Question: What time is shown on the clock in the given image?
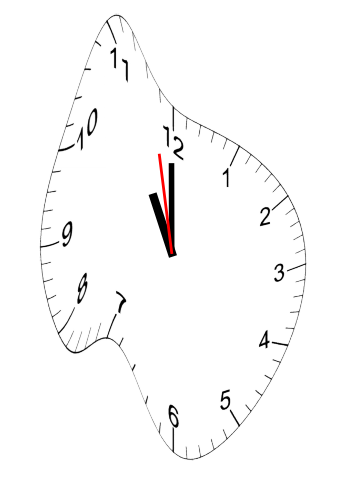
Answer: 10:59:58